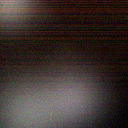
Screen state: off